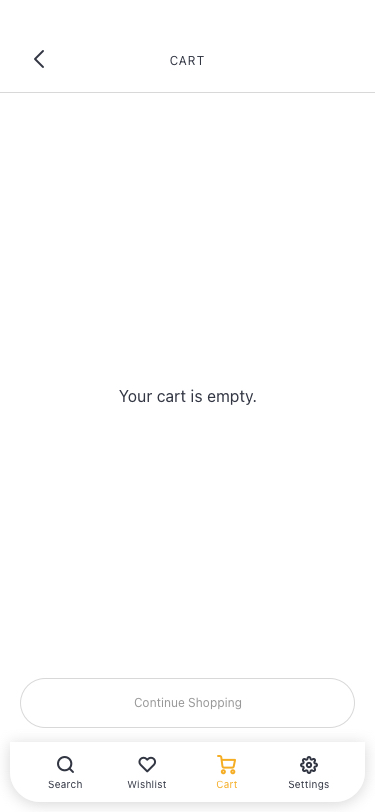
Text in this UI design:
Your cart is empty.
CART